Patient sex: M
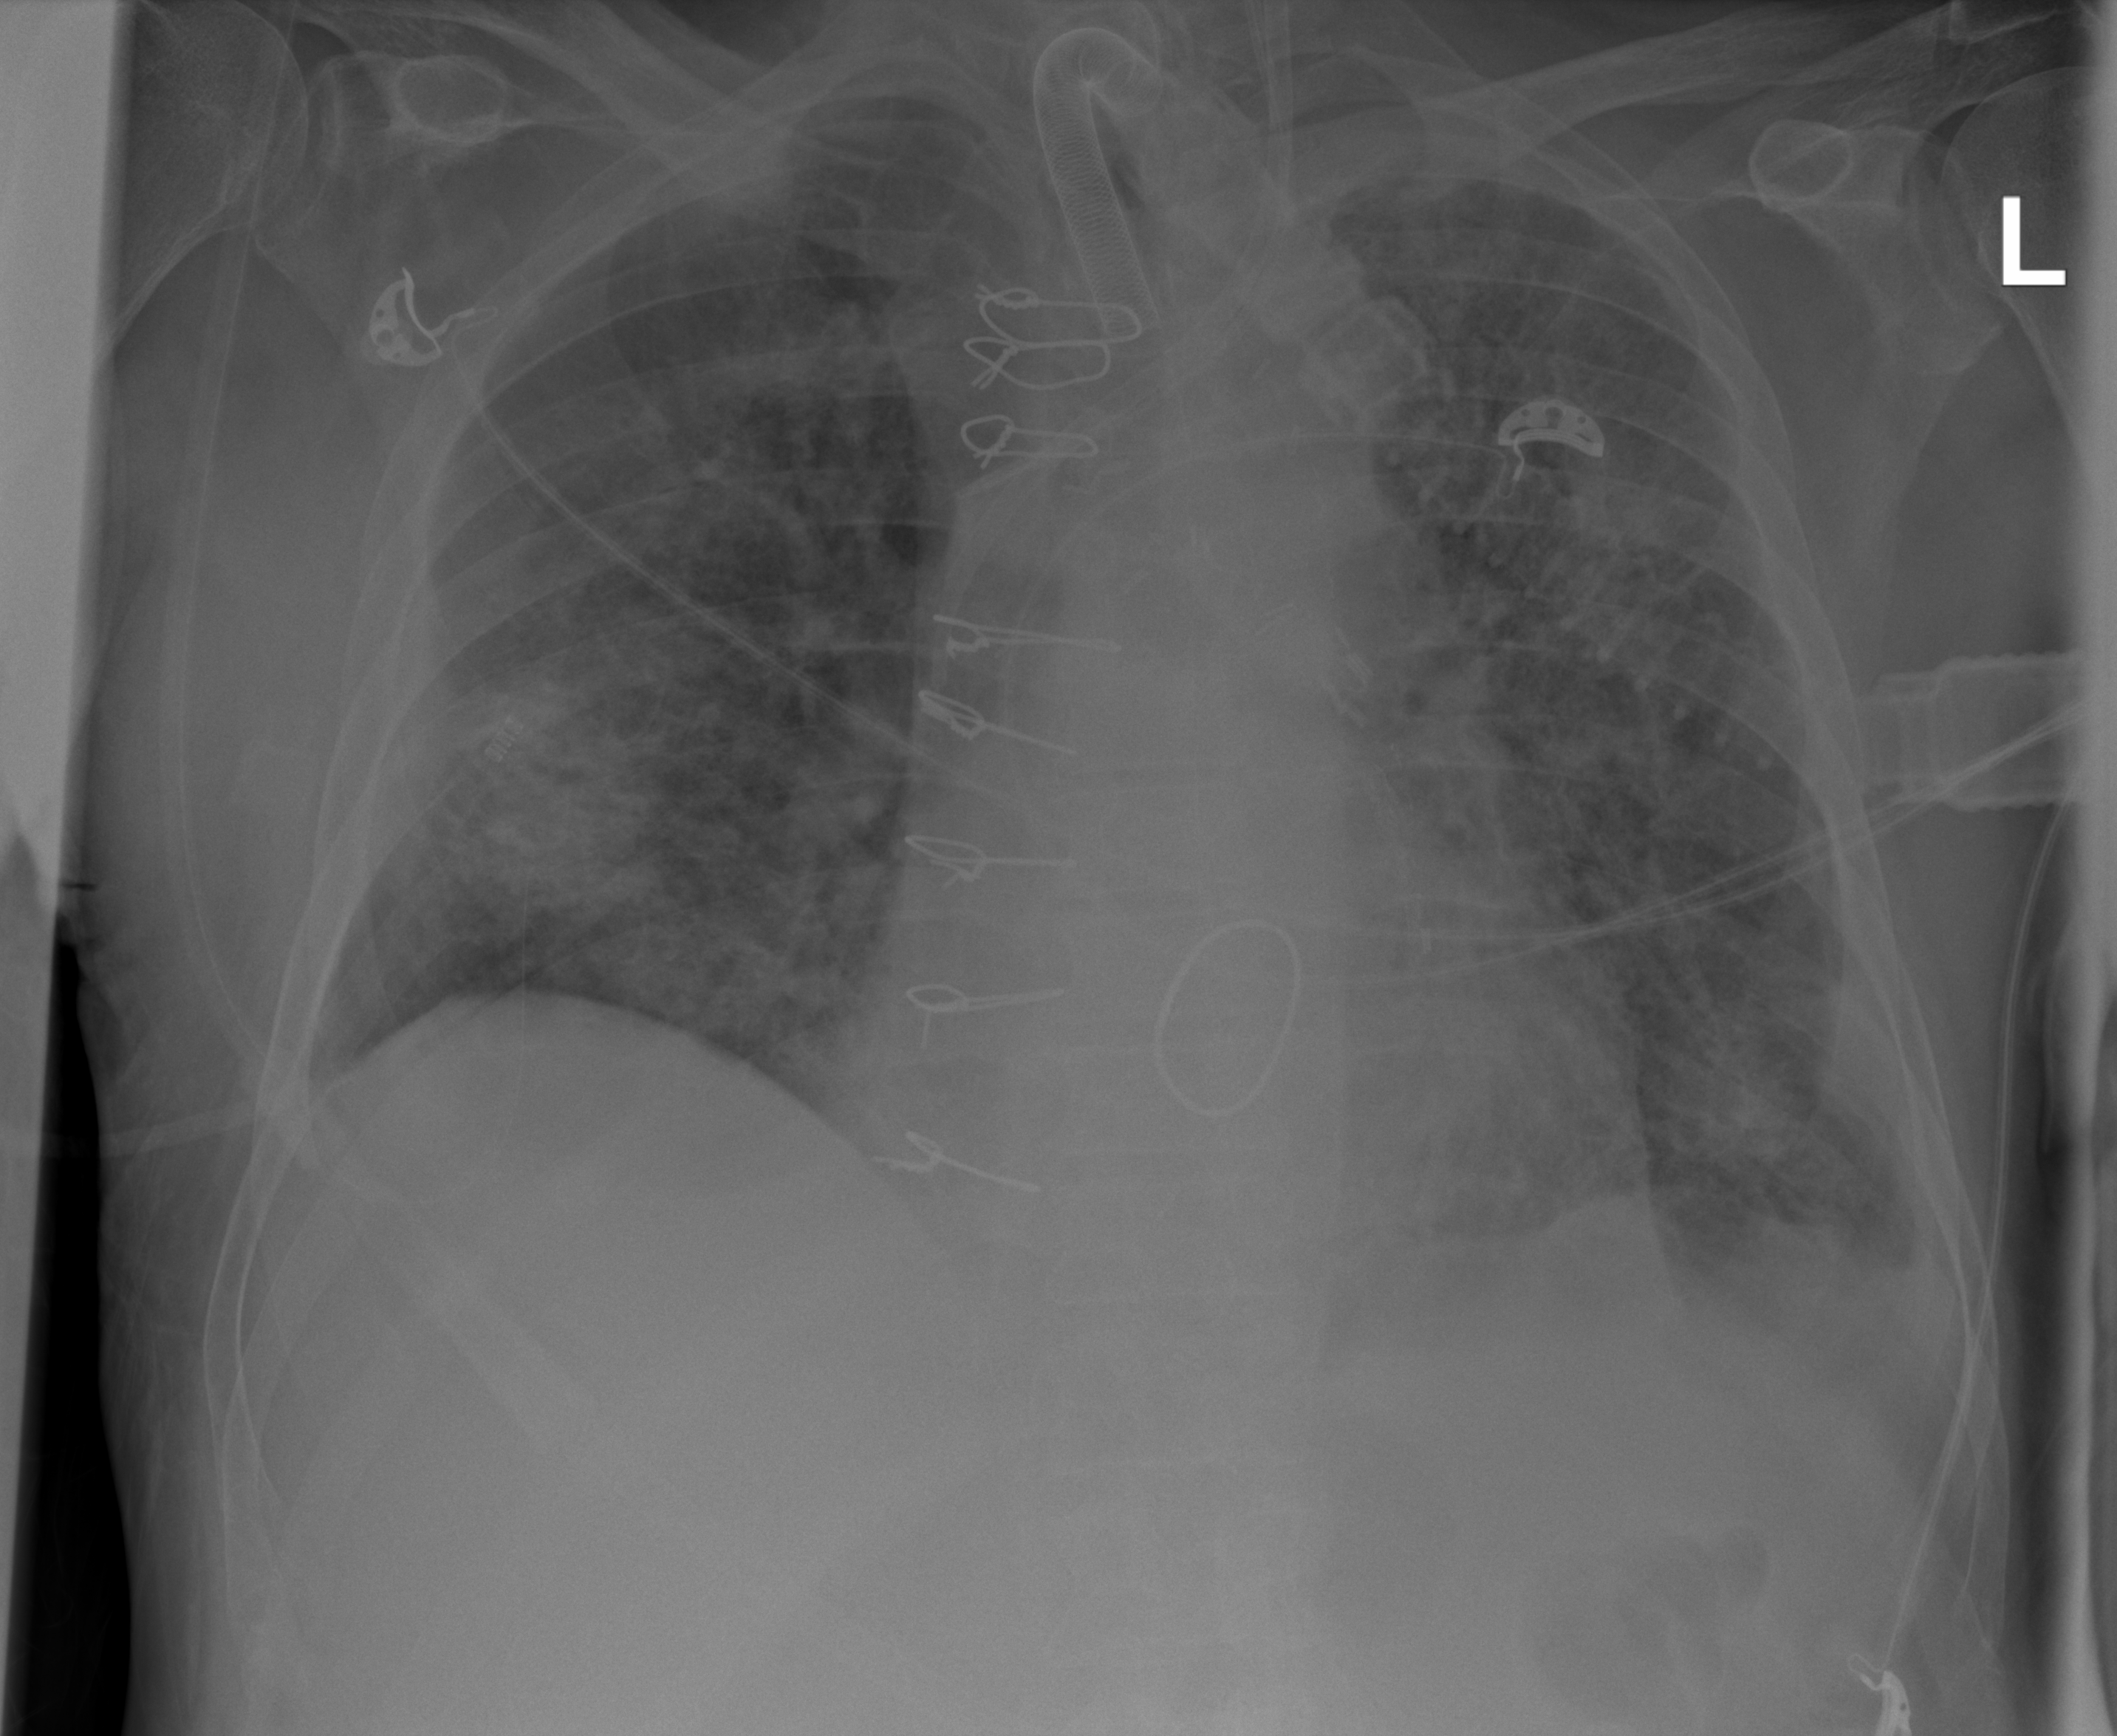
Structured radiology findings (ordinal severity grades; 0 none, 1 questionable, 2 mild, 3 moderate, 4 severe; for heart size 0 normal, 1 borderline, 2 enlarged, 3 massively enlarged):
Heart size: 1
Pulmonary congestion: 3
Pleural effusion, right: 2
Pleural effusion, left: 2
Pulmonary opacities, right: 3
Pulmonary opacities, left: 3
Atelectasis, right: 2
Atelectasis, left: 2